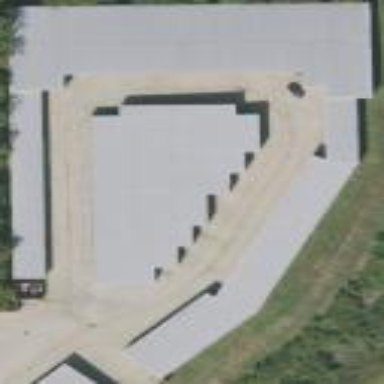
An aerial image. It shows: Warehouse with flat roof.